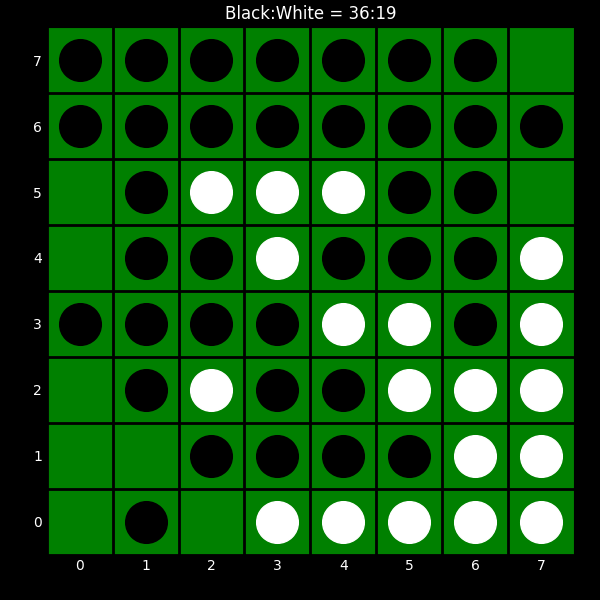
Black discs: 36
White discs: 19